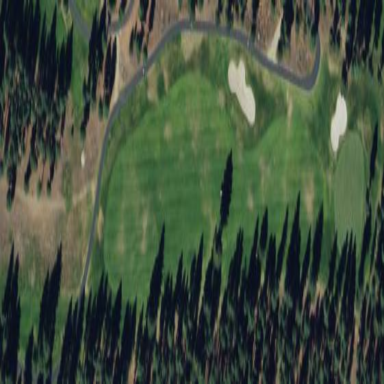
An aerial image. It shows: Area of rough grass used for golf.